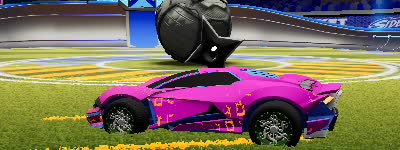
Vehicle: werewolf